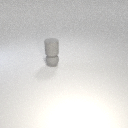
small gray rubber sphere below small gray rubber cylinder